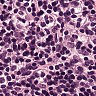
Metastatic tissue present: no